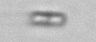
Label: Bacillariophyceae